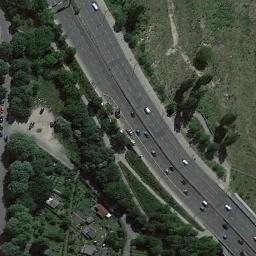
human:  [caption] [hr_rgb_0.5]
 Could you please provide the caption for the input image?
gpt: The freeway is between the grass and some trees .

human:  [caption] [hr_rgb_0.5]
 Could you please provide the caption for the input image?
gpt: A freeway with a small bend is a lawn on one side and on the other side are some trees and an open area .

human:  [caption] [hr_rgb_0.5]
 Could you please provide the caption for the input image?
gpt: There was not a single car on the motorway .

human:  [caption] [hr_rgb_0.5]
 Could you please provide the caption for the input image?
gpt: There are large green lawns and green trees around the freeway, And there are many cars on the freeway .

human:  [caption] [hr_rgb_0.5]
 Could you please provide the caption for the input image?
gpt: There are some buildings with many green trees around and beside the freeway .